Field crop: maize
Growth stage: 2
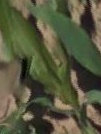
Species: maize